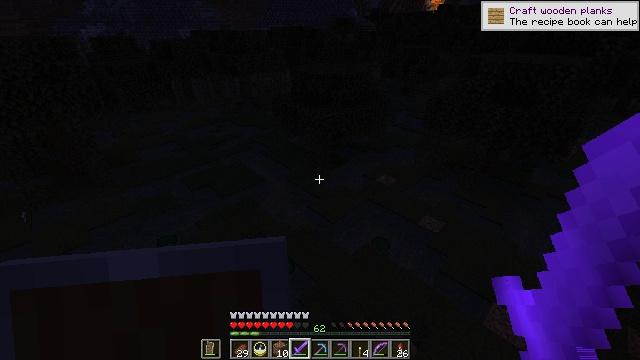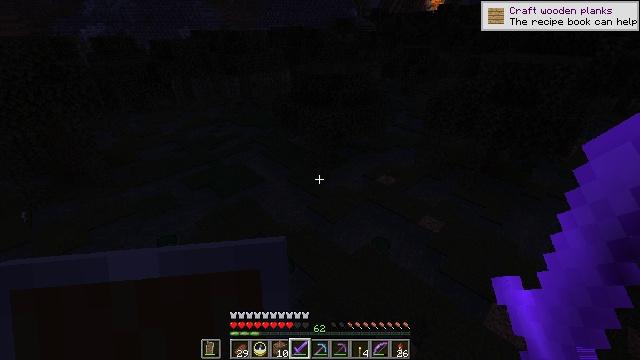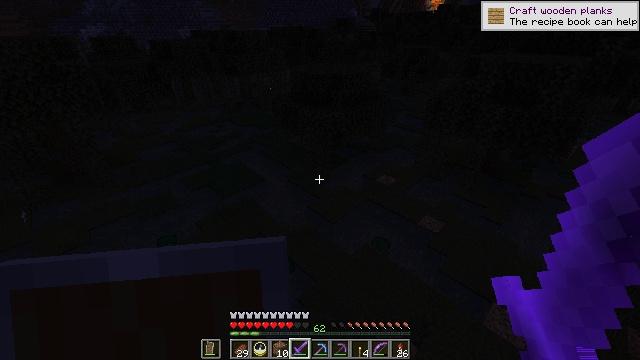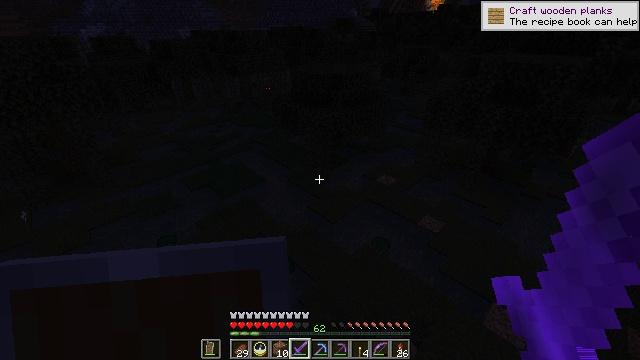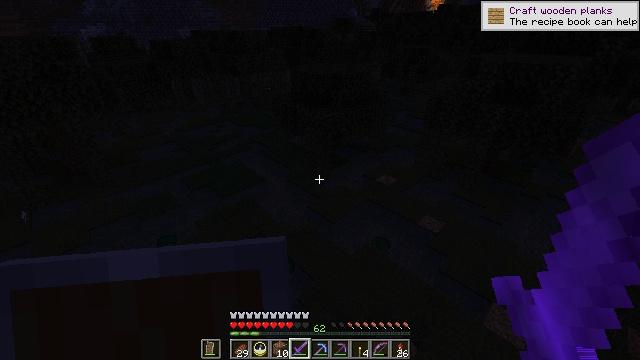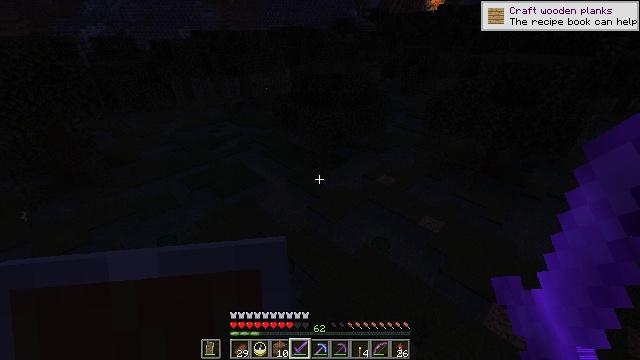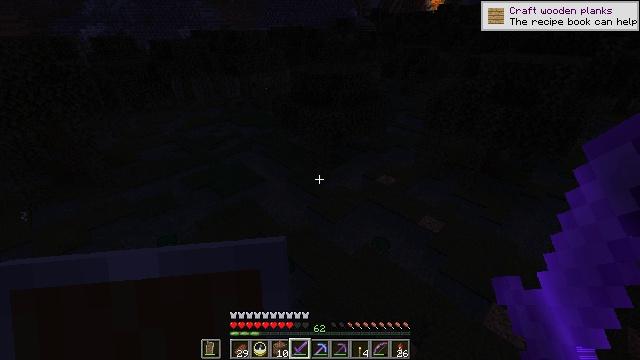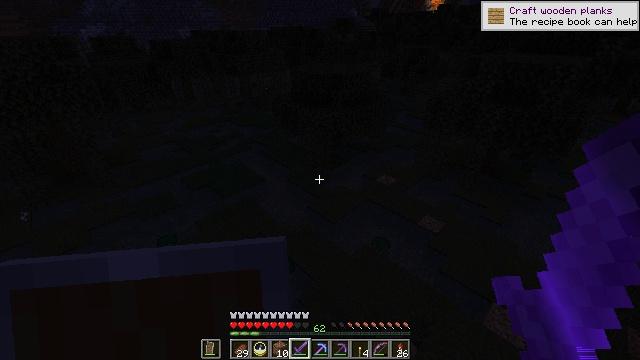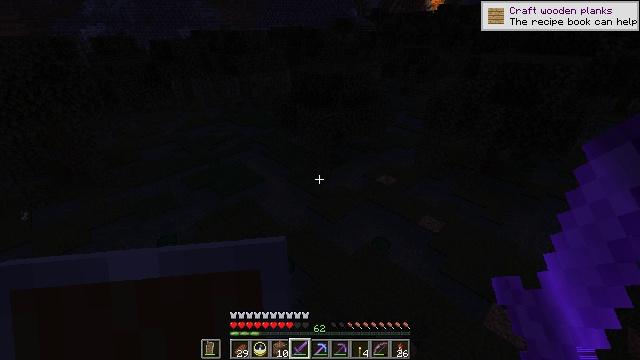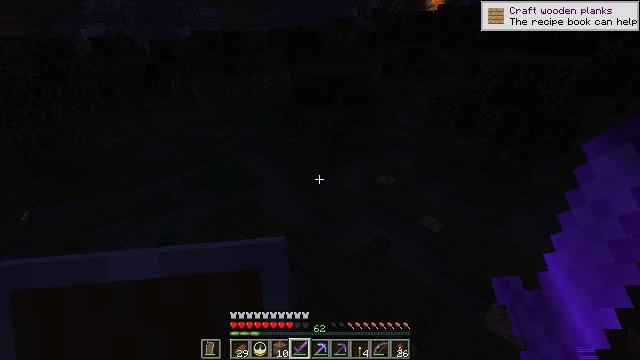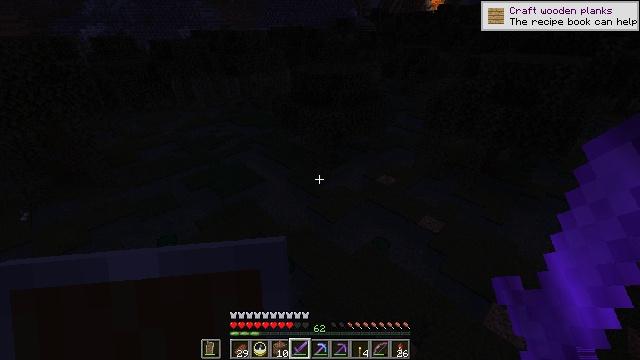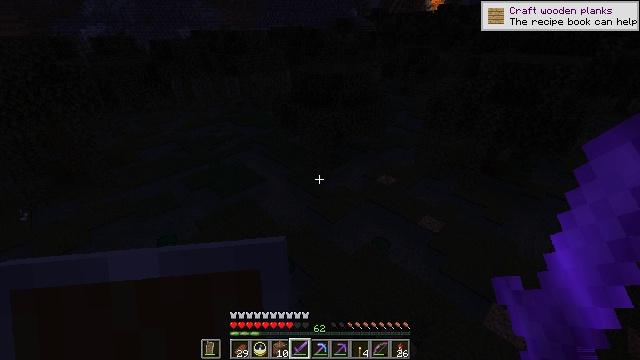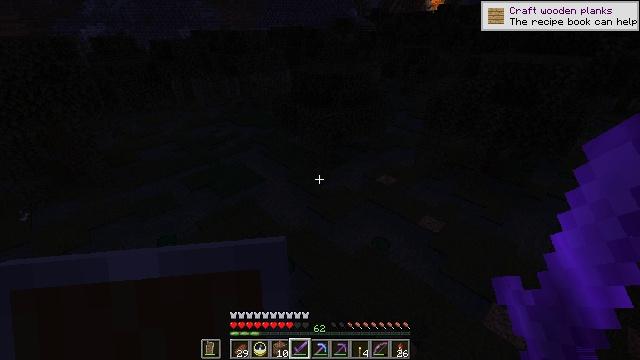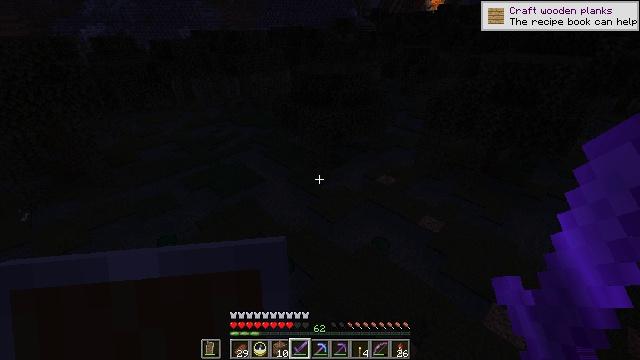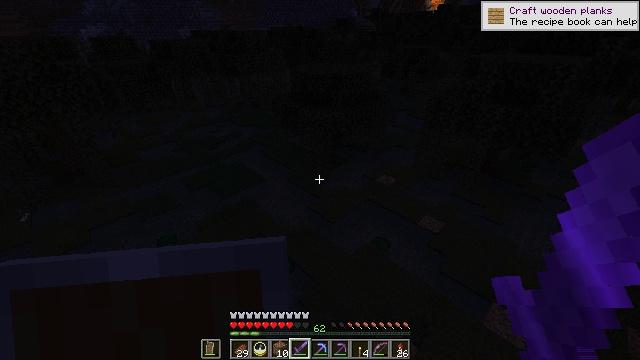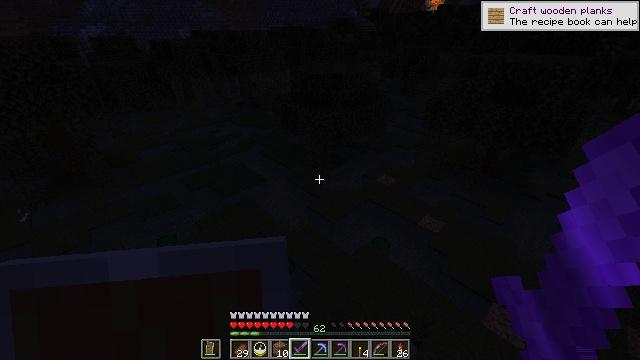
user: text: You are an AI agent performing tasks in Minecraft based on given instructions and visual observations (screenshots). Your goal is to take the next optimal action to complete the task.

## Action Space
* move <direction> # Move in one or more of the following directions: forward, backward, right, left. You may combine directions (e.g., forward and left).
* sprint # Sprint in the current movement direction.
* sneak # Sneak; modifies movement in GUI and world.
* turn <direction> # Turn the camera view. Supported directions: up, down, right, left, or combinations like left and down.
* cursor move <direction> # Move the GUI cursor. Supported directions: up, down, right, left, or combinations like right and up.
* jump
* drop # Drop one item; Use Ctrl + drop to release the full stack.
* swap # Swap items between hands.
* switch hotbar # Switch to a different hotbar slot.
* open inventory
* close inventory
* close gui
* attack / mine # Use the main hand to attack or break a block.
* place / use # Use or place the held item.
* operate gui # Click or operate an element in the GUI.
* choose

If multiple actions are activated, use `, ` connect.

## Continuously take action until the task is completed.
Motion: motion action
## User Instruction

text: Hunt mobs.
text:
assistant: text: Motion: no_op
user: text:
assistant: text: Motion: no_op
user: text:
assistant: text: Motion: no_op
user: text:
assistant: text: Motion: no_op
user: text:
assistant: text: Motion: no_op
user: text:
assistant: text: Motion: no_op
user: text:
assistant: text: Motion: no_op
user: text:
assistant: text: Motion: no_op
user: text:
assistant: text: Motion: no_op
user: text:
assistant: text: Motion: no_op
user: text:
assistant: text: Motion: no_op
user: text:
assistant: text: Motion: no_op
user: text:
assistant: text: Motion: no_op
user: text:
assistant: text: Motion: no_op
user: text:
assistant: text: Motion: no_op
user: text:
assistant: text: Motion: no_op
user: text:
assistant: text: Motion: no_op
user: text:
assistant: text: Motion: no_op
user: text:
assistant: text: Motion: no_op
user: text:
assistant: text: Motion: no_op
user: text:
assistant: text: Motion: no_op
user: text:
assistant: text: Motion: no_op
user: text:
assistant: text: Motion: no_op
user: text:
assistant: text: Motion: no_op
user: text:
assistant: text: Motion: no_op
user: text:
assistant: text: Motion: no_op
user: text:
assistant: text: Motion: no_op
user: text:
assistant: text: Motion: no_op
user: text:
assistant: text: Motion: no_op
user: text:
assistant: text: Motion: no_op